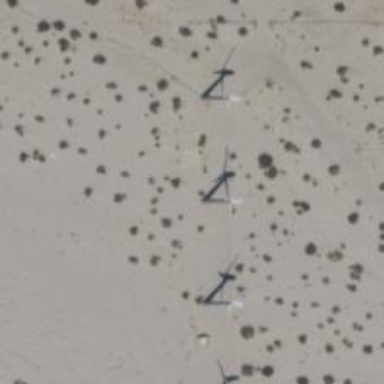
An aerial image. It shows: Horizontal axis wind turbine generating power from wind energy.